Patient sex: M
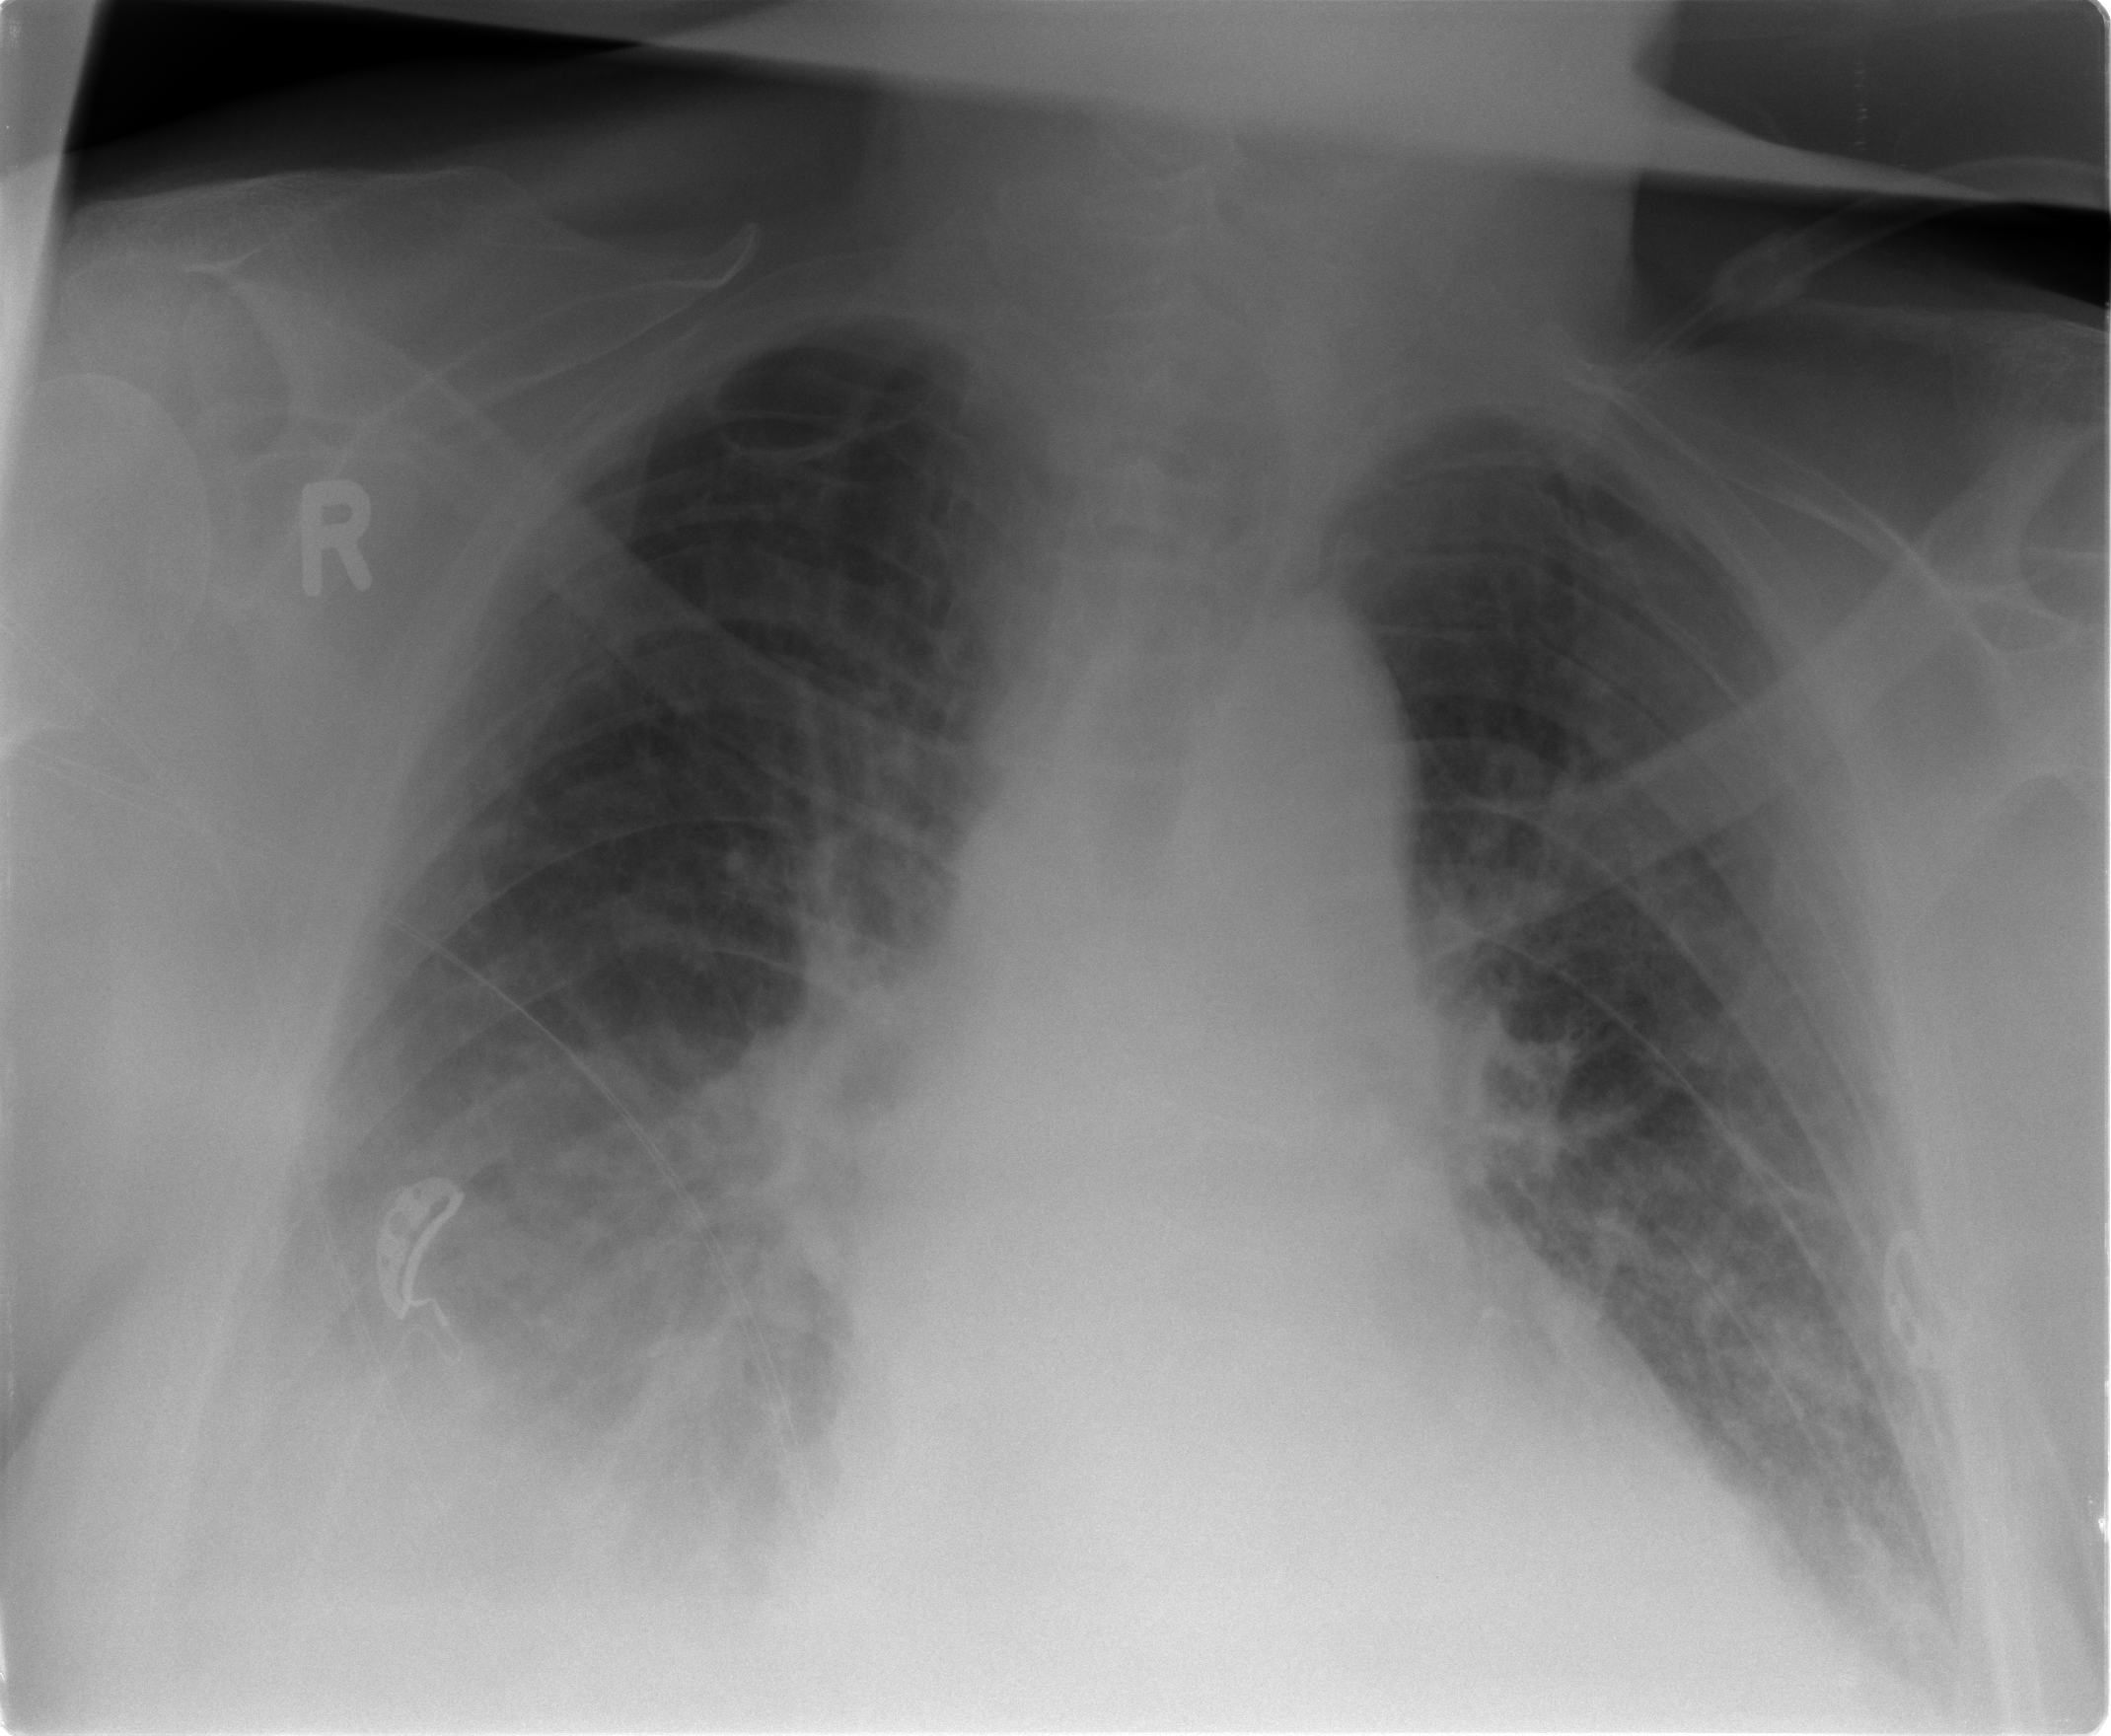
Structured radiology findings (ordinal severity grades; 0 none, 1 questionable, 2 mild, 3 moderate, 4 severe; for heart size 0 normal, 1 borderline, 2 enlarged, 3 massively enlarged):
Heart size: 1
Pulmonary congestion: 2
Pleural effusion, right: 2
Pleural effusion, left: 1
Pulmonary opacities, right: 2
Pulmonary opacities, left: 2
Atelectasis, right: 2
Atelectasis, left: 2